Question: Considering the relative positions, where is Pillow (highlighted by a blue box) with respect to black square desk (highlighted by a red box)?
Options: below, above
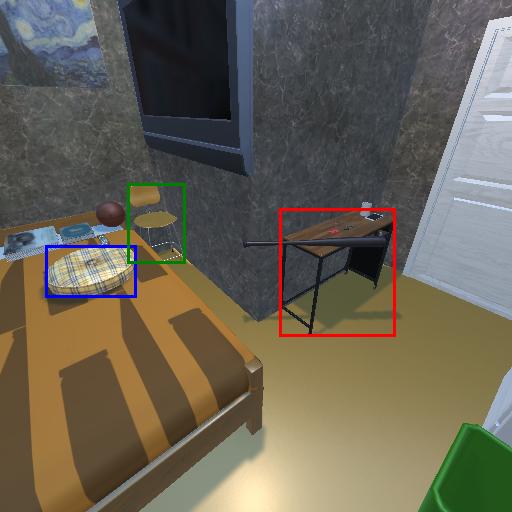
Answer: below